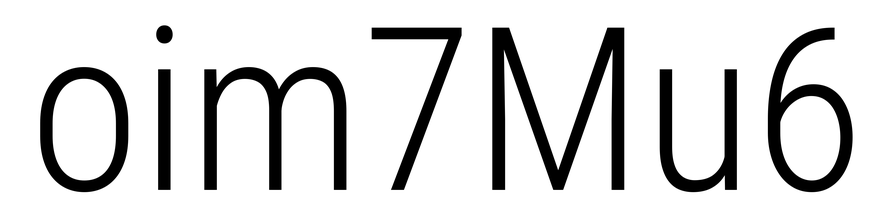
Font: Roboto_Condensed_Light